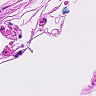
Metastatic tissue present: no